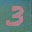
Label: 3